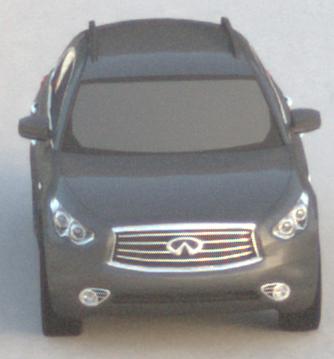
Make: Infiniti
Model: FX 37
Detailed model: FX (S51)
Model produced from: 2012/07
Model produced until: 2013/10
Doors: 5
Color: gray
Road condition: dry road
Daytime: sunrise or sunset
Contrast: low contrast